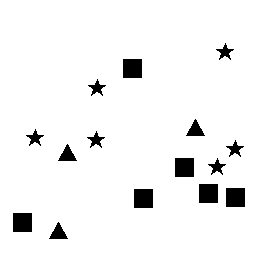
Squares: 6
Triangles: 3
Stars: 6
Total shapes: 15